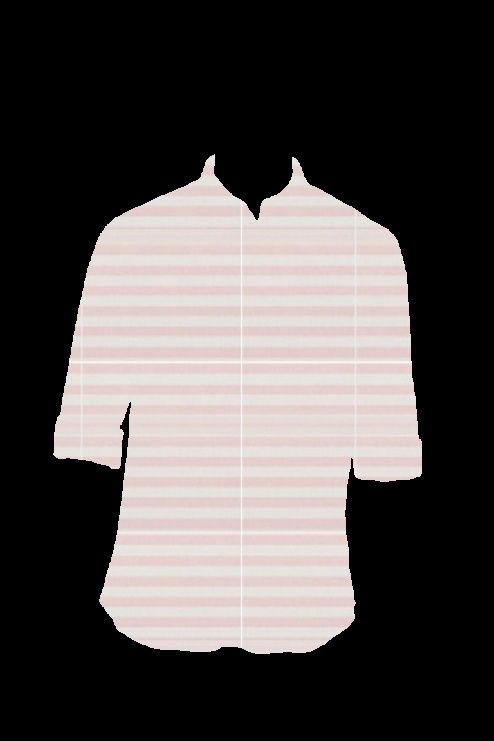
pink stripe tee